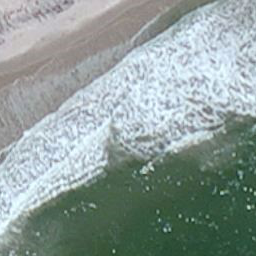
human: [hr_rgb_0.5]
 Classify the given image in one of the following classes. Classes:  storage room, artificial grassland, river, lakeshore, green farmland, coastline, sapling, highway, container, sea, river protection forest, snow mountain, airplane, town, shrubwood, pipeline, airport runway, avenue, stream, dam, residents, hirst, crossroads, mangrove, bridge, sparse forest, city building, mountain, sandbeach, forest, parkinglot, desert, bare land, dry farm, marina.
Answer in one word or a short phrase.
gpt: coastline